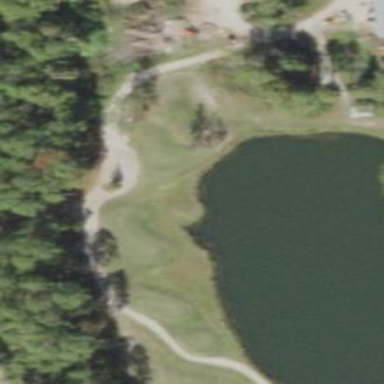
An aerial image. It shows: Water hazard on golf course. The hazard is natural water feature.